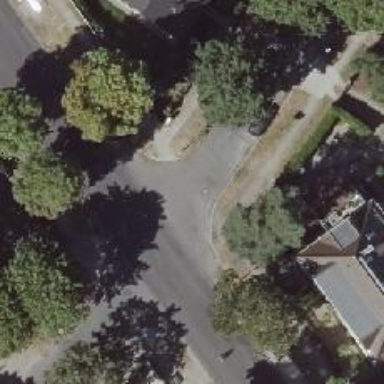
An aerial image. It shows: Unmarked road crossing.